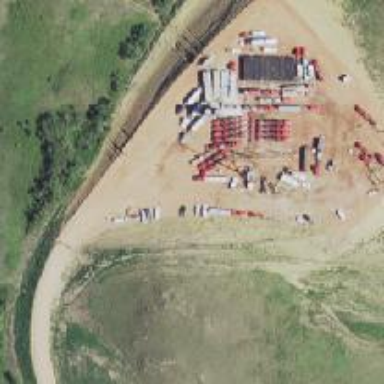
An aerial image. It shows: Petroleum well.